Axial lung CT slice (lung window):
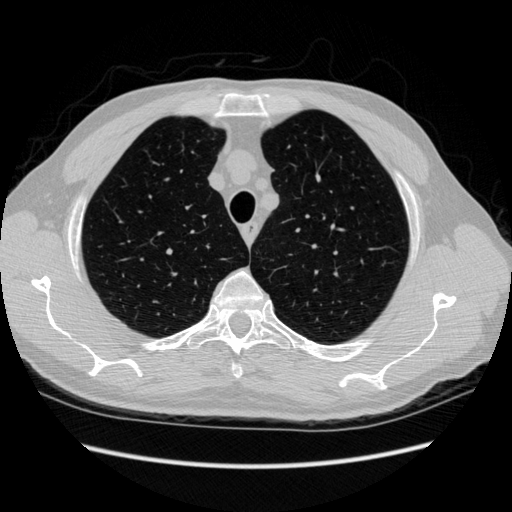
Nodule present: no